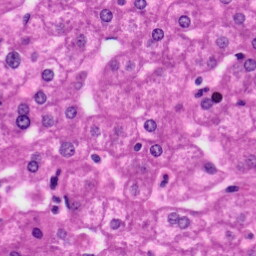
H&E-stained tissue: Liver